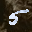
Label: 5